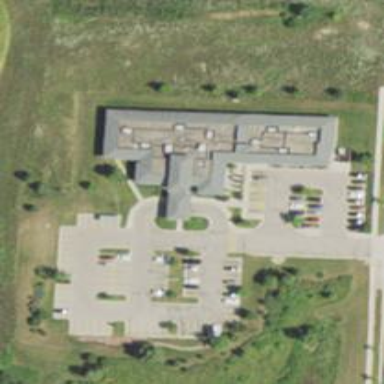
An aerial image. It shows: Clinic building offering healthcare services.